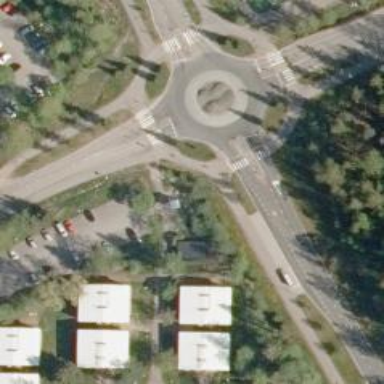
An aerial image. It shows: Asphalt cycleway with uncontrolled crossing.